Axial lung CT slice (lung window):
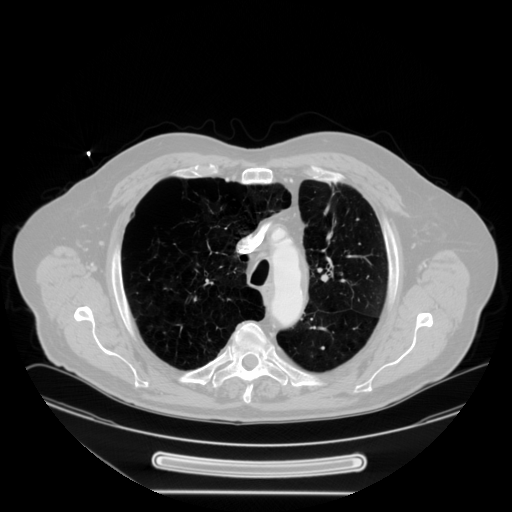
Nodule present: no